Interaction volume radius: 10 \u00c5
Interaction volume height: 20 \u00c5
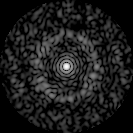
Disorder parameter: 0.84